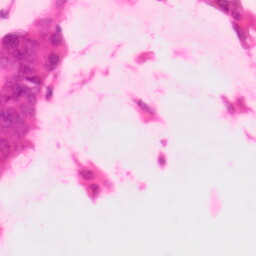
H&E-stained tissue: Colon